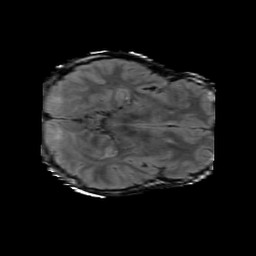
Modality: FLAIR
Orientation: axial
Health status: ill
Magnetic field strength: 3 T